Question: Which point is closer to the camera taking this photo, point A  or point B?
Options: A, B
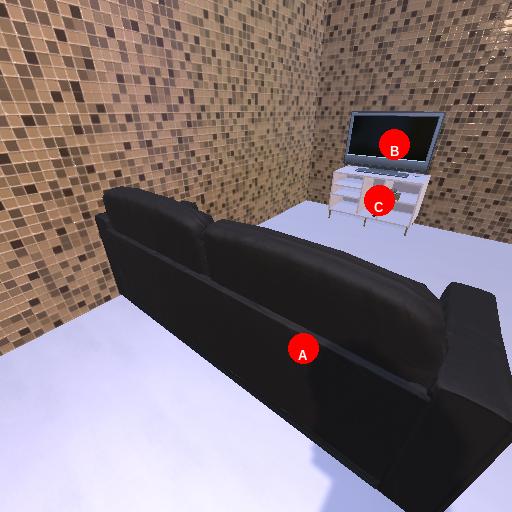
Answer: A